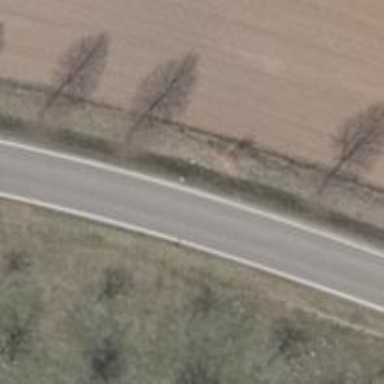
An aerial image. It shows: Row of broadleaved trees.